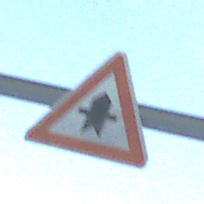
Verkehrszeichen: Vorfahrt
Umgebung: Outdoor, Nature
Tageszeit: SunriseSunset
Wetter: Clear
Licht: Natural
Jahreszeit: Winter
Kontrast: LowContrast